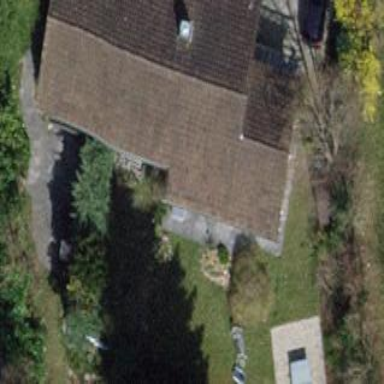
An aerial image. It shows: Detached building with gabled roof.